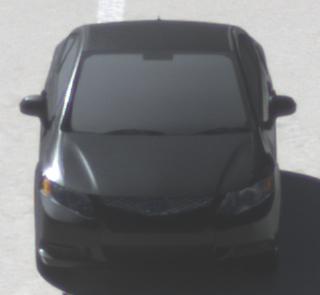
Make: Honda
Model: Civic Limousine 1.8
Detailed model: Civic (IX) Limousine
Model produced from: 2014/05
Model produced until: 2017/06
Doors: 4
Color: black
Road condition: wet road
Daytime: morning or afternoon
Contrast: high contrast